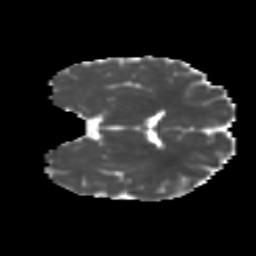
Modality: MD
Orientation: coronal
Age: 11
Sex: male
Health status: ill
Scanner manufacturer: ge
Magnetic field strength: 3 T
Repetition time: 6.752 s
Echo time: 0.079 s